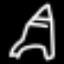
Label: The Eiffel Tower